Question: On the next screen when I click on Test Connection everything is fine. I get a successful connection. When I click on ok my Visual Studio crash without warning. What is wrong?

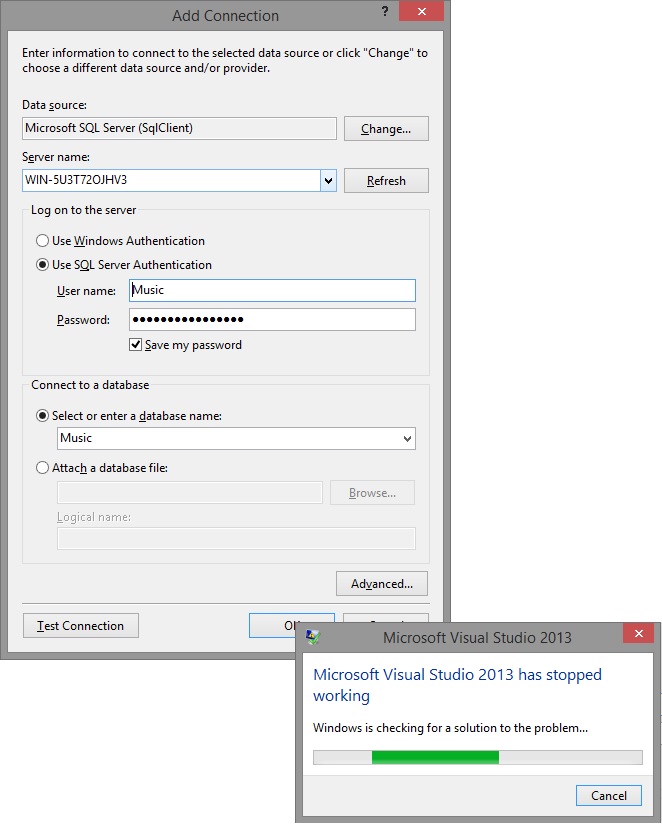
Answer: Check your database name if it is working correctly or check your database installation to connect to any stdio because other input data is seeing correctly.